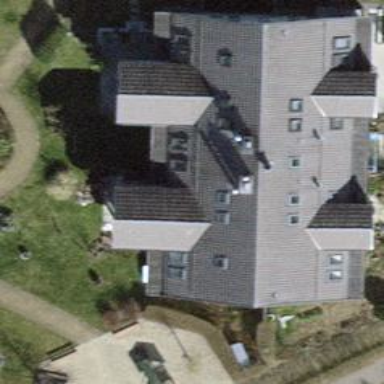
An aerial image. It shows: Building with tiled roof.